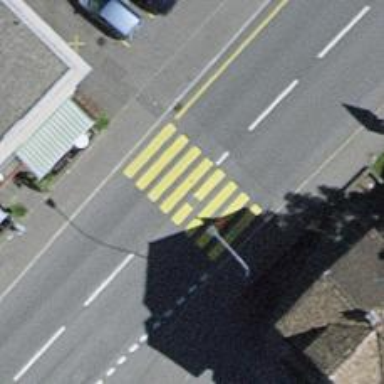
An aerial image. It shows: Marked zebra crossing on the road.